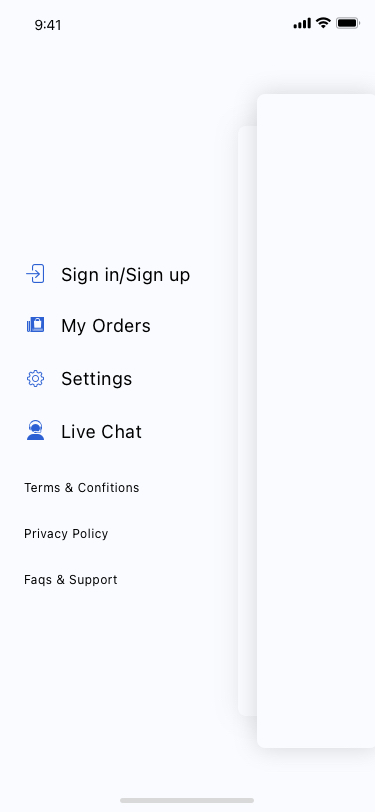
Text in this UI design:
Terms & Confitions
Privacy Policy
Faqs & Support
Settings
Live Chat
My Orders
Sign in/Sign up